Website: crate-barrel
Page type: billing-address
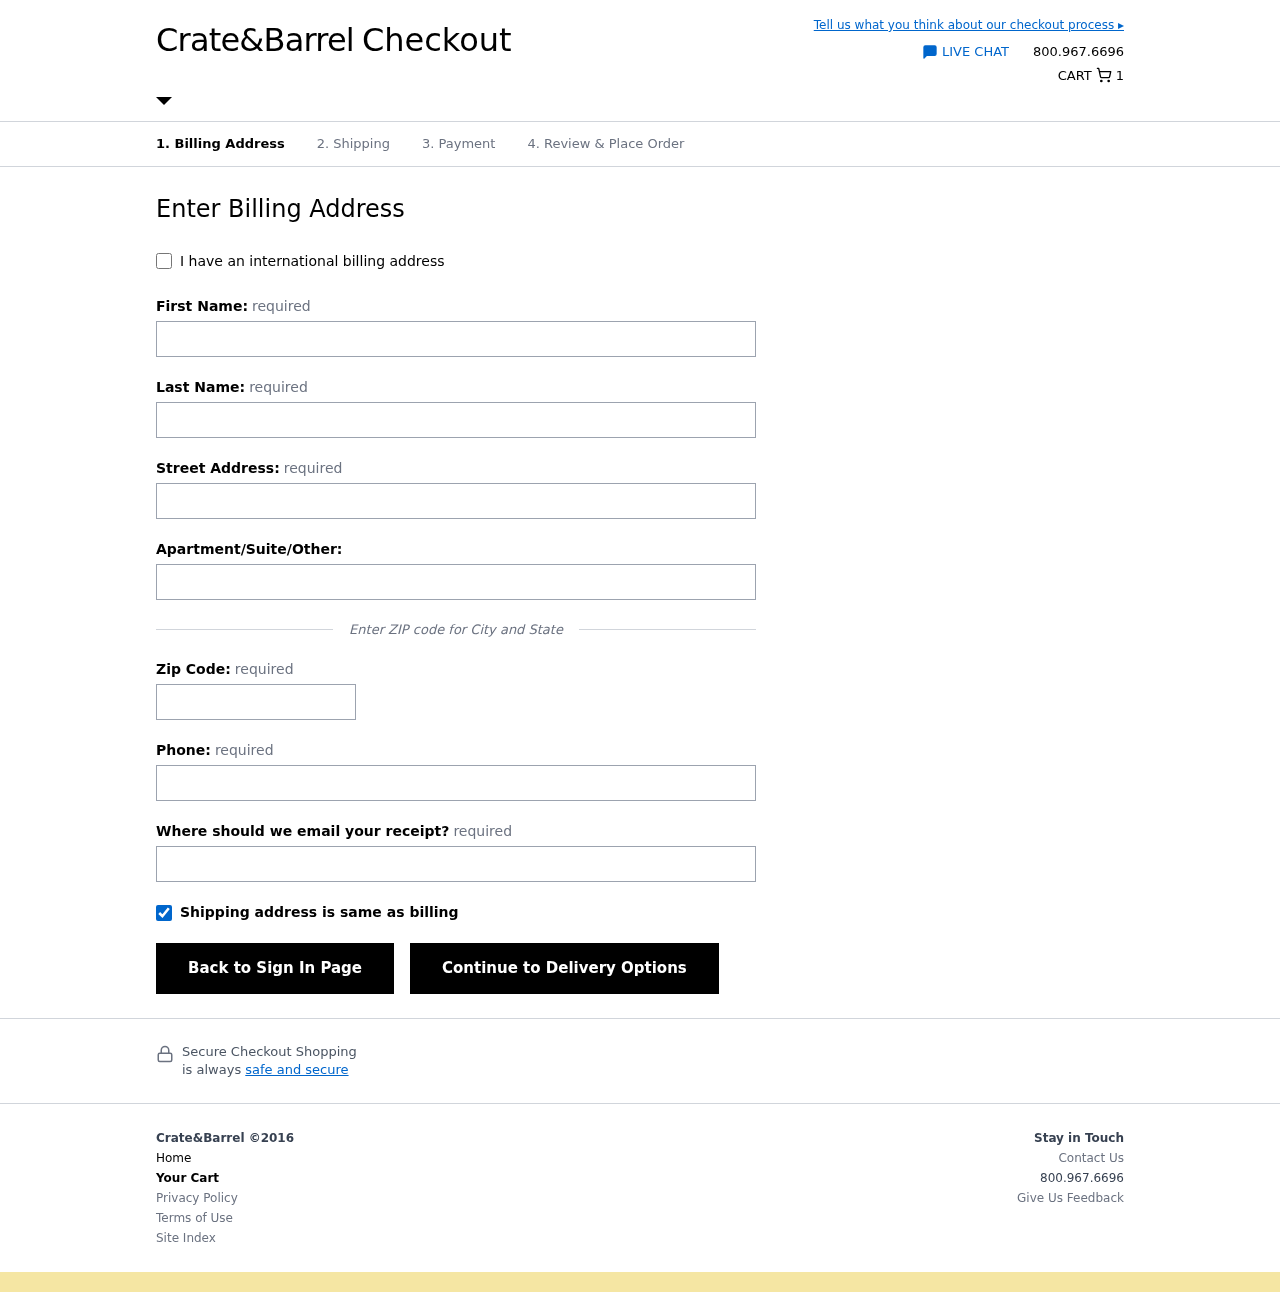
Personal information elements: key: PII_EMAIL
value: tpeters@hotmail.com
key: PII_FIRSTNAME
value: Terry
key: PII_LASTNAME
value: Peters
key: PII_PHONE
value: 9929270043
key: PII_POSTCODE
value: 82162
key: PII_STREET
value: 5344 Burton Flats Suite 391
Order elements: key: ORDER_NUM_ITEMS
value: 1